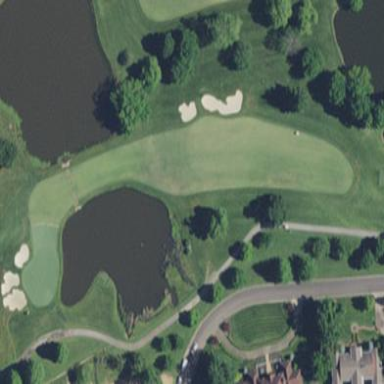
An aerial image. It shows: Grassy area designated as golf fairway.